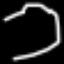
Label: octagon